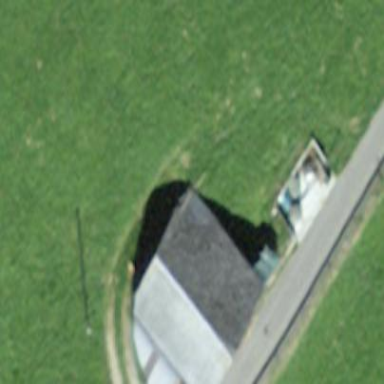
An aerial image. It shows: Barn.